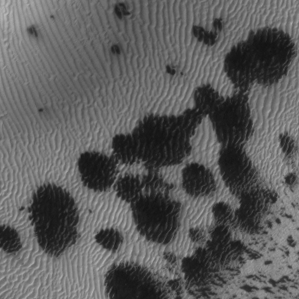
Label: frost